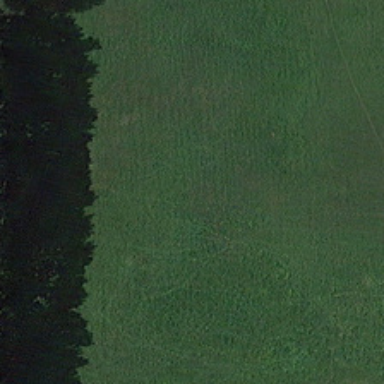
Two vertical rows of green trees are near a piece of meadow .